Interaction volume radius: 5 \u00c5
Interaction volume height: 20 \u00c5
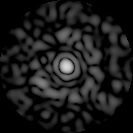
Disorder parameter: 0.7978